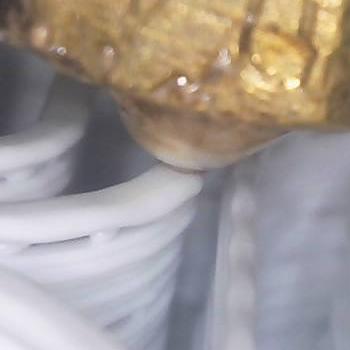
Flow rate: 252%